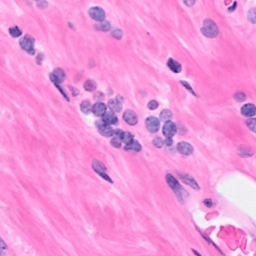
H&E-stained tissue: Breast